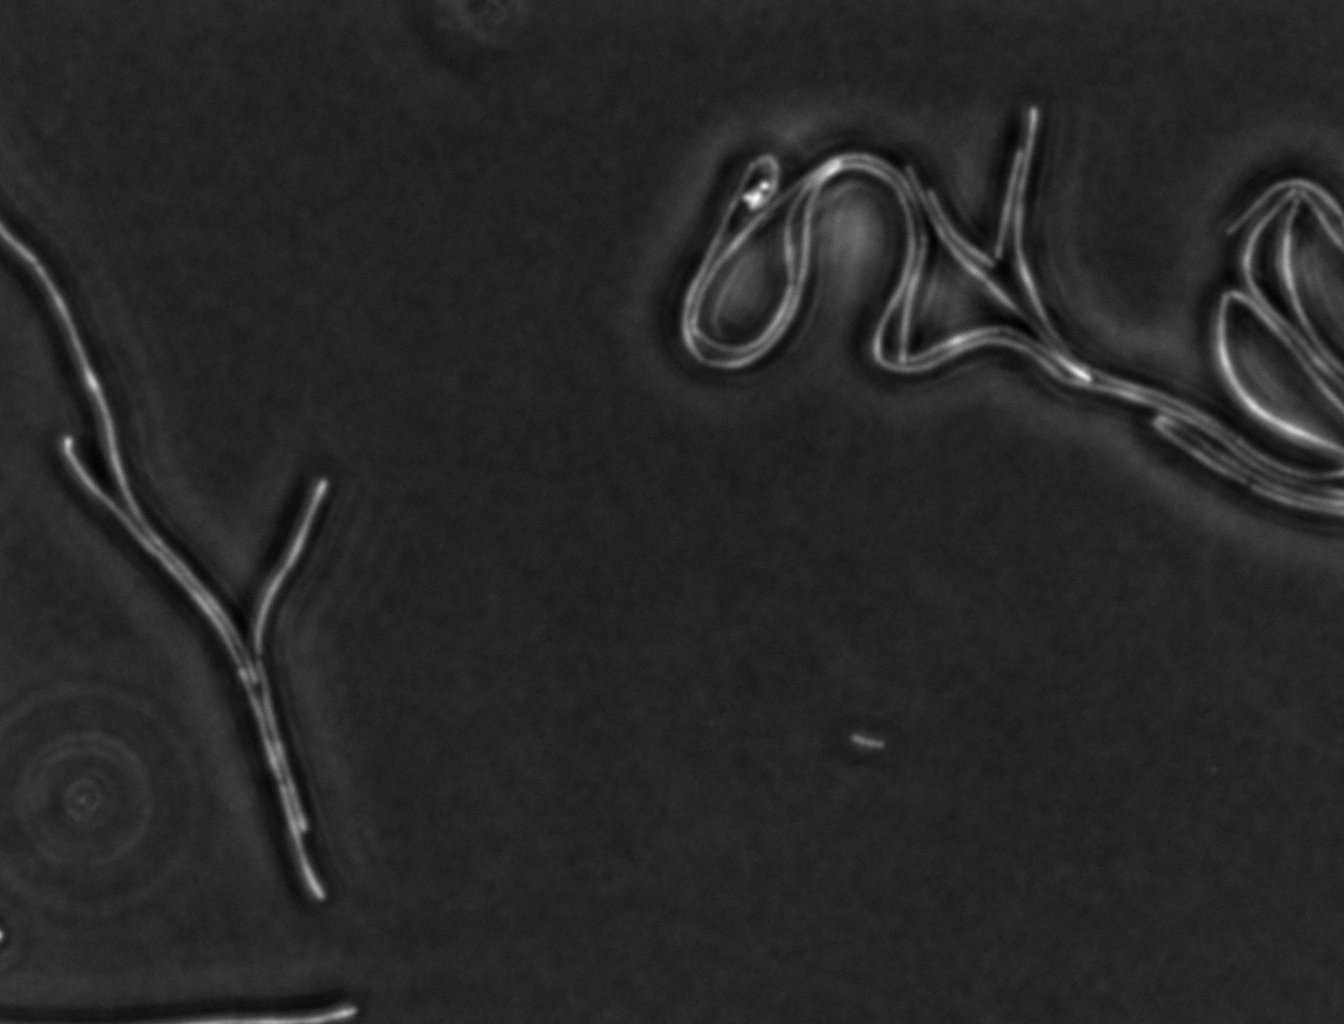
various_fewshot